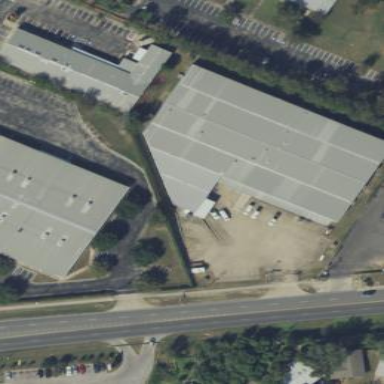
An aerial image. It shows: Warehouse.